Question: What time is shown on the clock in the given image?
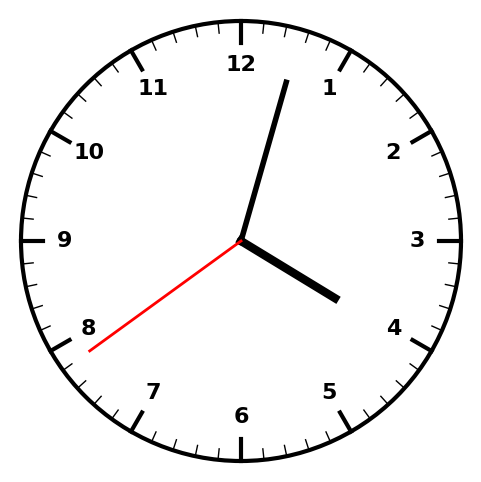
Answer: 04:02:39